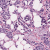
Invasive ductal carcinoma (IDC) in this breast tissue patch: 1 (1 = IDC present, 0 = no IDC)